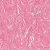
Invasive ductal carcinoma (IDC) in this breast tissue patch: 0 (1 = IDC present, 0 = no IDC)